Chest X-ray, PA view. Patient: 24 years old, sex F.
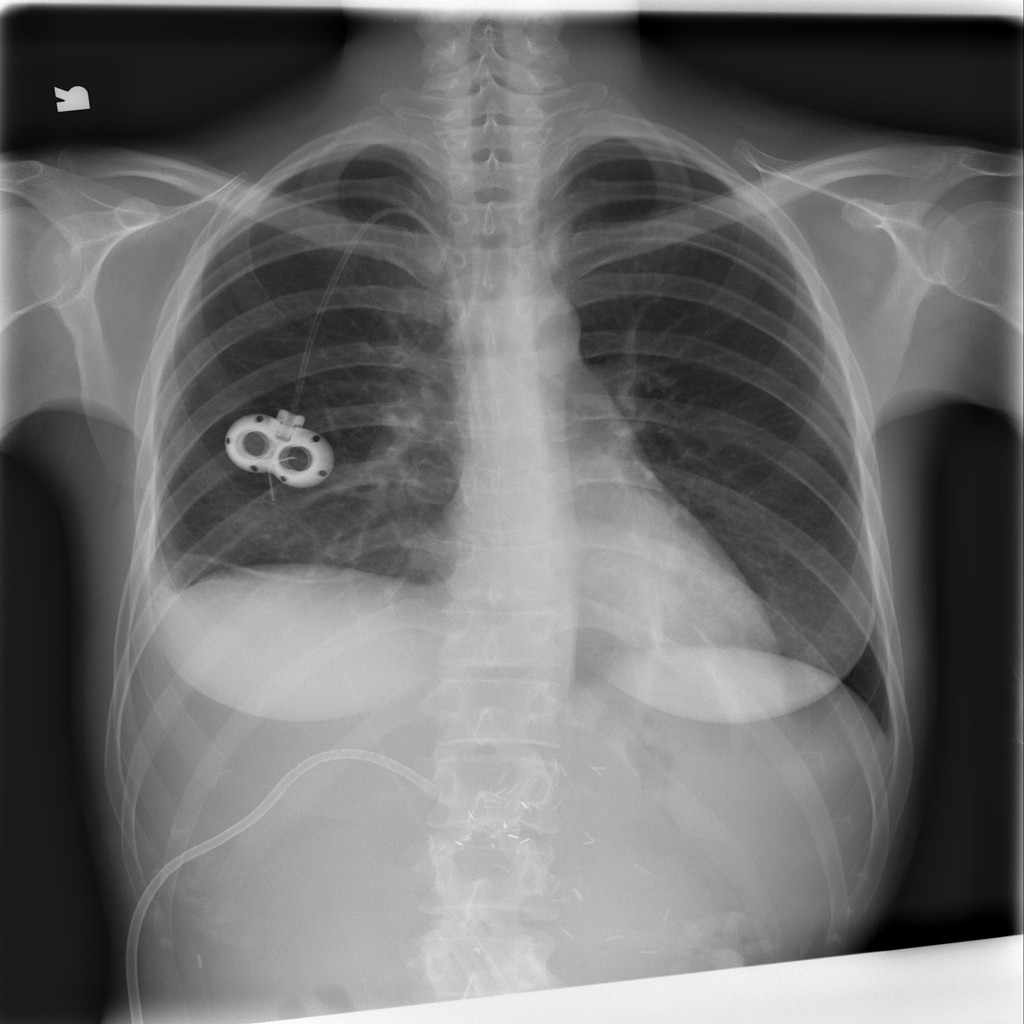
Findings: Atelectasis, Consolidation